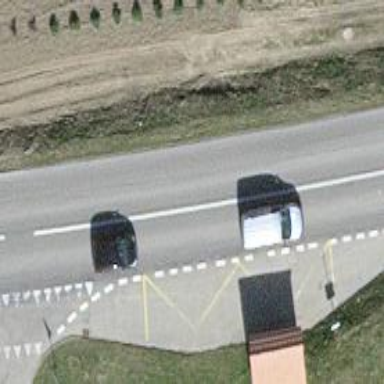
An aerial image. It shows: Public transport stop position.